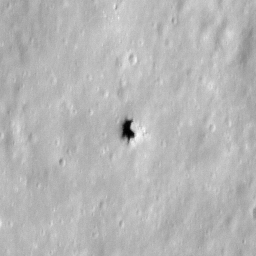
Pit: Stevinus 9a
Host crater: Stevinus
Host type: impact_melt
Lunar coordinates: latitude -32.94, longitude 54.745